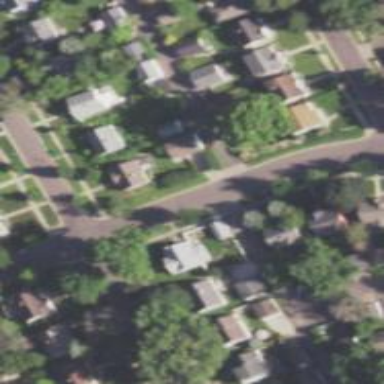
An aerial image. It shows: Residential road with sidewalk on the left.